Field crop: tomato
Growth stage: 1
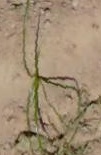
Species: cyperus